Field crop: maize
Growth stage: 2
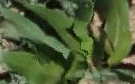
Species: maize